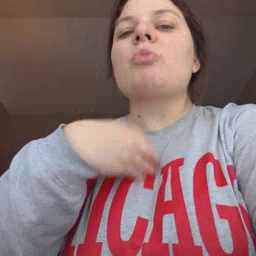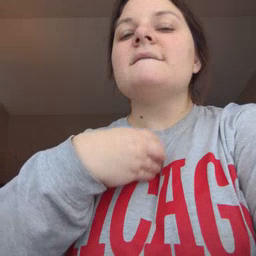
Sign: giraffe